Question: Beginning in iOS 7, the rightBarButtonItem in my UINavigationBar gets shifted down after dismissing a modal view controller. The top screen shot shows the correct alignment. The bottom screenshot shows the wrong alignment after dismissing the modal view controller.

'''
- (void) viewDidLoad
{
[super viewDidLoad];
self.navigationItem.rightBarButtonItem = [[UIBarButtonItem alloc]
initWithTitle:@""
style:UIBarButtonItemStyleDone
target:self
action:@selector(didPressRightBarButtonItem)
];
[self.navigationItem.rightBarButtonItem
setImage:[UIImage imageNamed:@"shareLightFlat"]
];
}
- (void) didPressRightBarButtonItem
{
[self.navigationController
presentViewController:[[SomePage alloc] init]
animated:YES
completion:nil];
}
'''
In SomePage, I use this to dismiss itself:
'''
[self dismissViewControllerAnimated:YES completion:nil];
'''
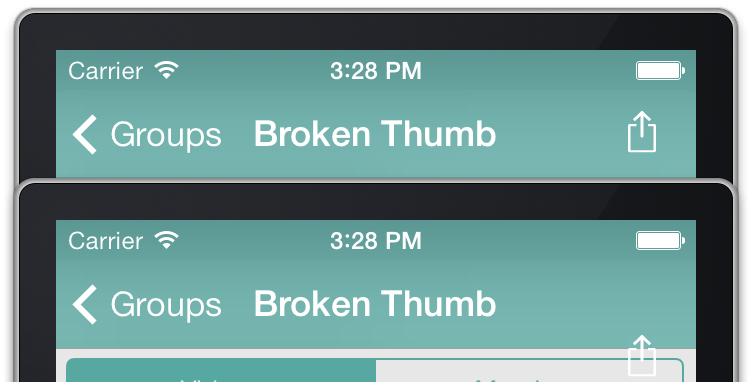
Answer: I have no idea why this is happening, but when I tested this, it worked ok if I changed the title of the button from @"" to @" ". See if that works for you (I got somewhat different results from you -- my button was always misplaced, not only after the presentation and dismissal).